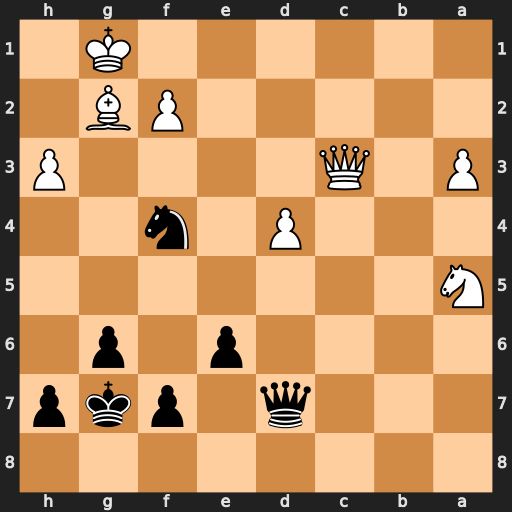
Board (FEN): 8/3q1pkp/4p1p1/N7/3P1n2/P1Q4P/5PB1/6K1
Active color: b
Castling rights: -
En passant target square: -
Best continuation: Ne2+ Kf1 Nxc3